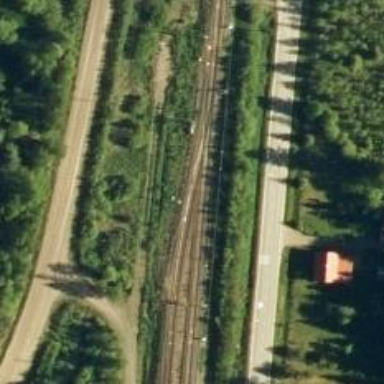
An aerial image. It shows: Railway track with electrified contact lines. This is siding track.